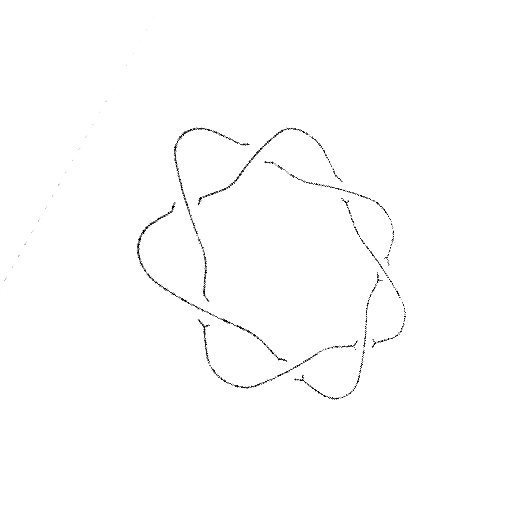
Crossing number: 7